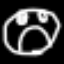
Label: frog